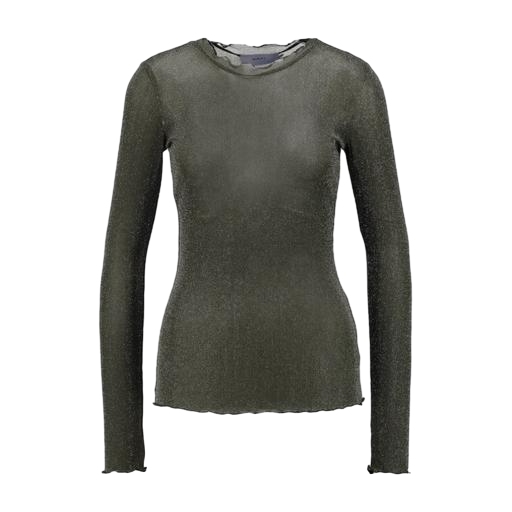
long-sleeve top, long sleeved sheer t-shirt, high-neck top, white background